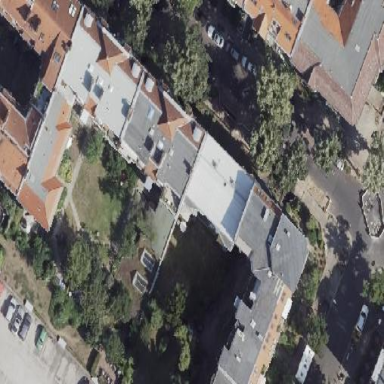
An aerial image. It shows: Apartment building with onion-shaped roof.